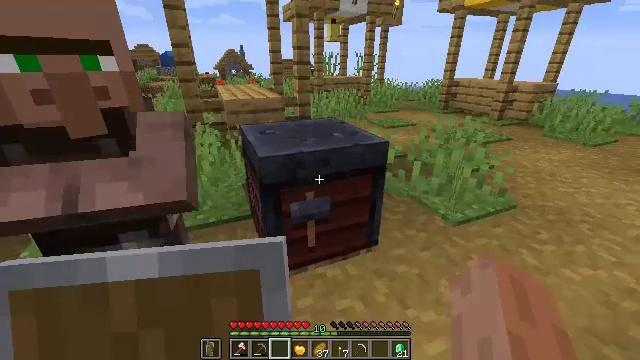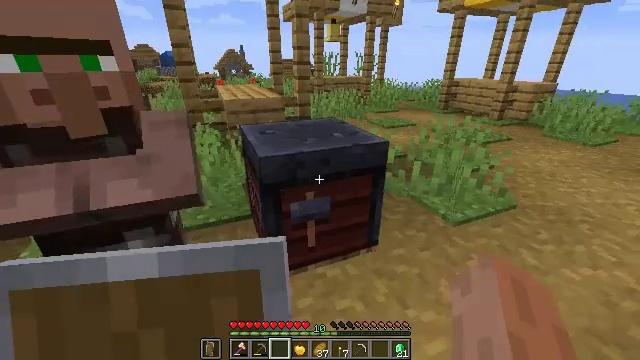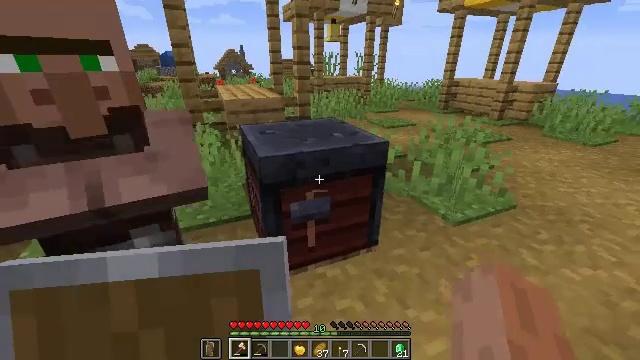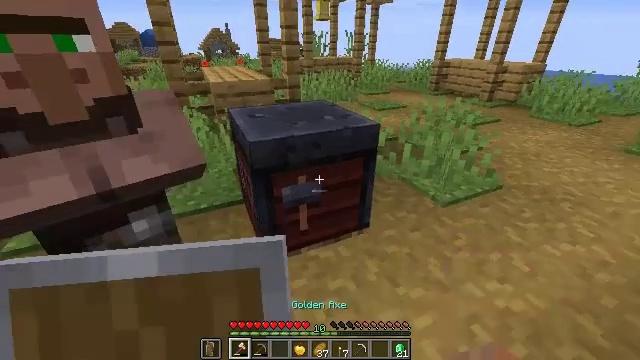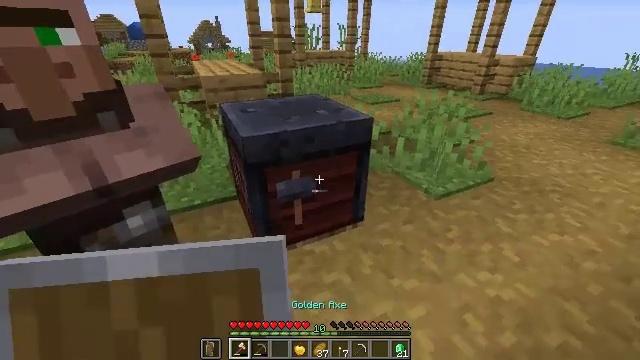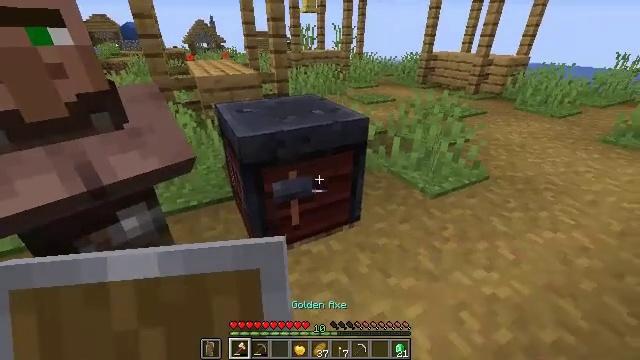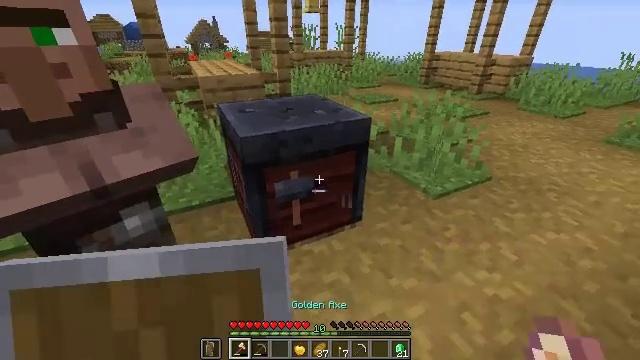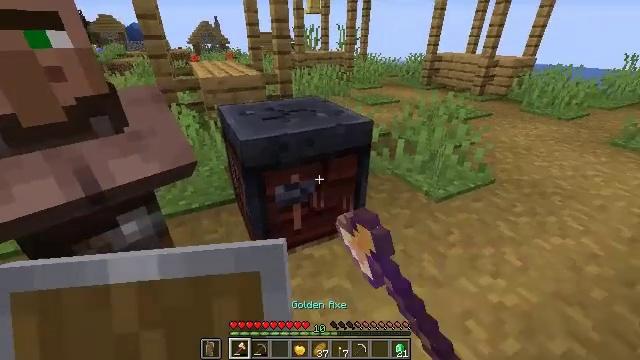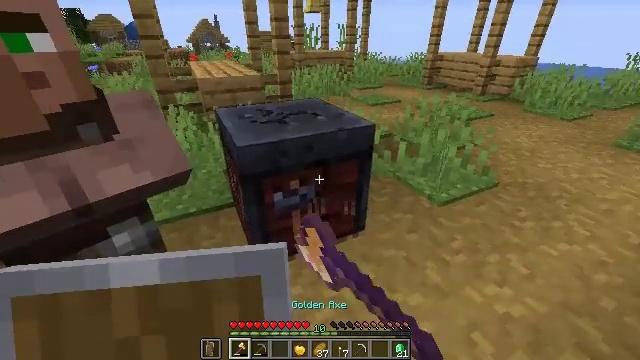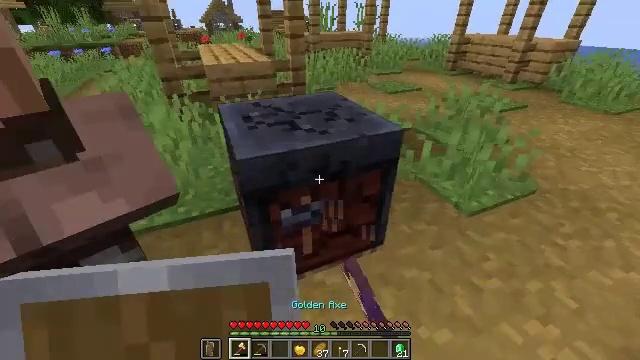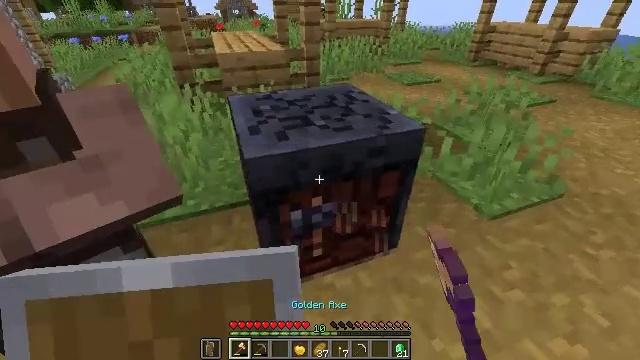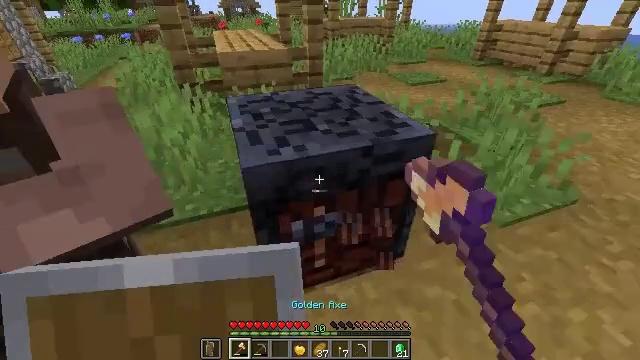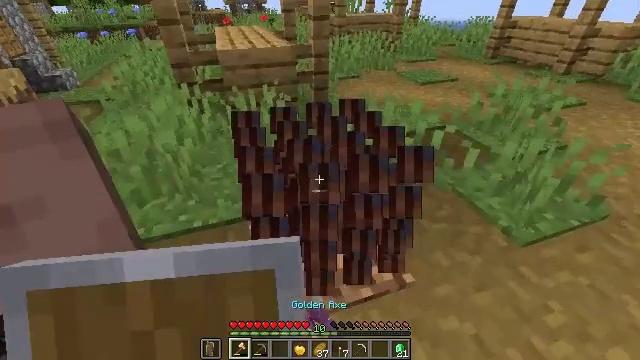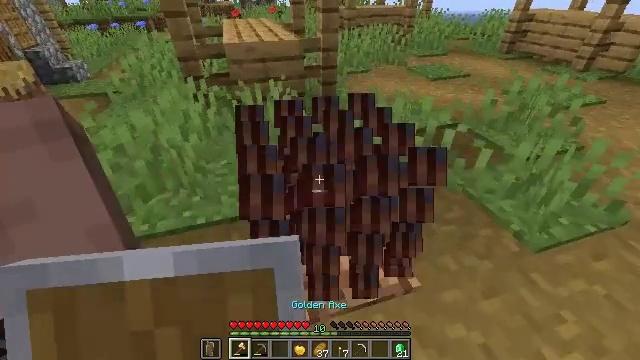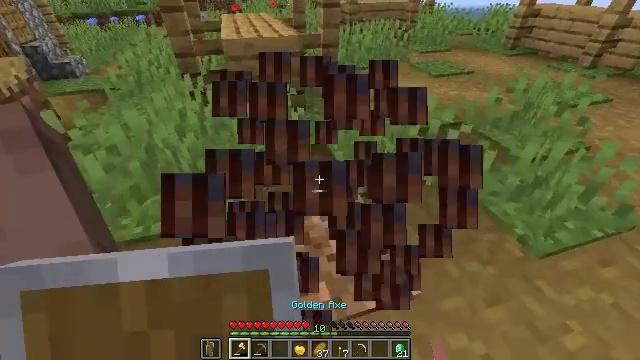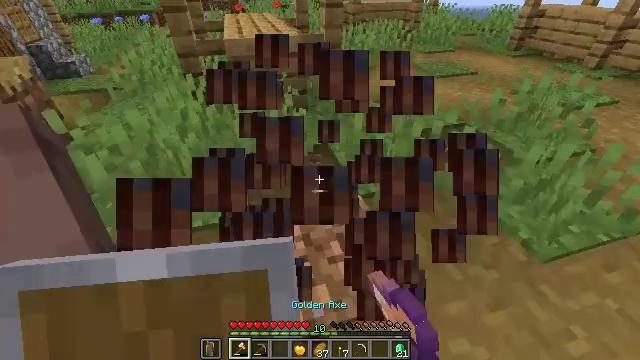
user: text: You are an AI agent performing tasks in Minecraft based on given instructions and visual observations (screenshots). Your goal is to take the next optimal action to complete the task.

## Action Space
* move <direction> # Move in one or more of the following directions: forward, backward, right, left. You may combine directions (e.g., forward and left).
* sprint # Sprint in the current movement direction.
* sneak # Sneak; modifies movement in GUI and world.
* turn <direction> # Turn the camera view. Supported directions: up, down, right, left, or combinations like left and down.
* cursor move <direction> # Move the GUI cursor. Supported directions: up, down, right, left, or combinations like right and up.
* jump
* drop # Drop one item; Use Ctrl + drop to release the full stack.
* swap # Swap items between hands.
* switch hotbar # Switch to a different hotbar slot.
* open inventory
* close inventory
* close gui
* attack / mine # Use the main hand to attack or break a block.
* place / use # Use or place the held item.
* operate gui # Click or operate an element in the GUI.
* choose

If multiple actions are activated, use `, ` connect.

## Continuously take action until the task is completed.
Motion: motion action
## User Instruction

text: Break the smithing table to move it.
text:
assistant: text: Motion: no_op
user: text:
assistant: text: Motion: switch to hotbar 1
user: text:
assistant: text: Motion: turn right and down, switch to hotbar 1
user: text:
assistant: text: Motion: turn right and down
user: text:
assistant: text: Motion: no_op
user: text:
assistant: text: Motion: attack / mine
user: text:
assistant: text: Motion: move forward, attack / mine
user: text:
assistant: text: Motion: move forward, attack / mine
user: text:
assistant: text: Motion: move forward, turn left and down, attack / mine
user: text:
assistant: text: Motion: move forward, turn left and down, attack / mine
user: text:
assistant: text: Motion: move forward, attack / mine
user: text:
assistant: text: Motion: turn left, attack / mine
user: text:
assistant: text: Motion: turn left and down, attack / mine
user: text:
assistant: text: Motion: attack / mine
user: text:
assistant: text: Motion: attack / mine
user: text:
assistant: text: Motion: attack / mine
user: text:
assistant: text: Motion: attack / mine